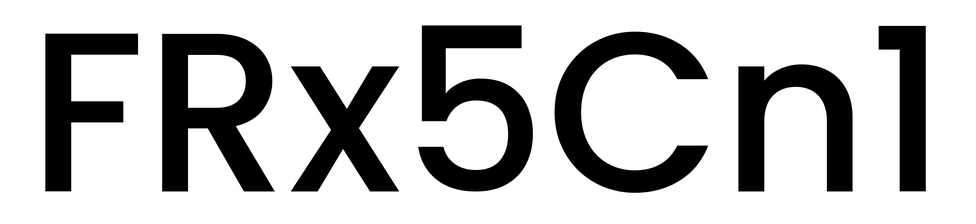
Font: Poppins-Medium